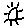
Label: sun